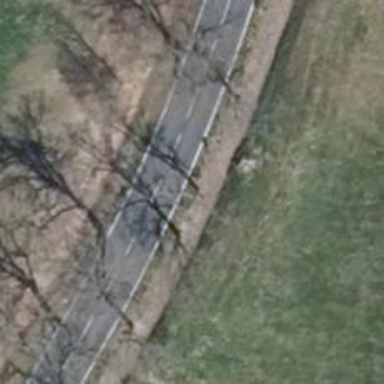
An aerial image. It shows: Secondary road with asphalt surface.